Field crop: maize
Growth stage: 1
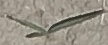
Species: sorghum